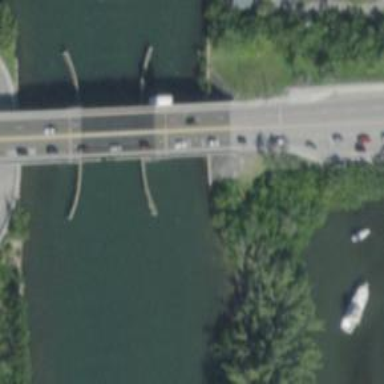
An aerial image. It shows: Primary highway on movable bascule bridge.